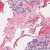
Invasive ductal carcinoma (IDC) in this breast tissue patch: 1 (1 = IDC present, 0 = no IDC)